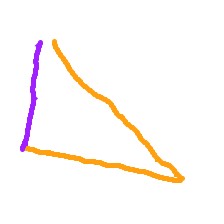
Shape: triangle